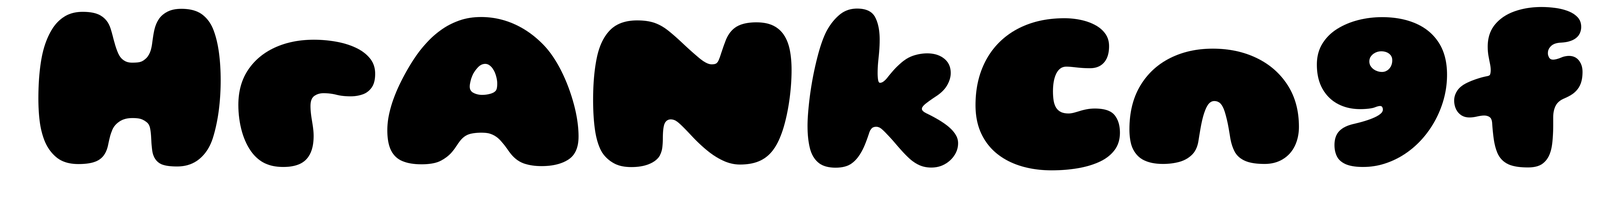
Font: Gluten_Black